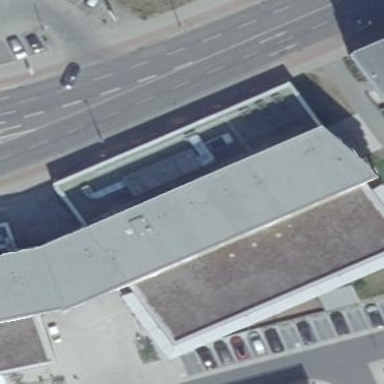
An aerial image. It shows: Part of building.